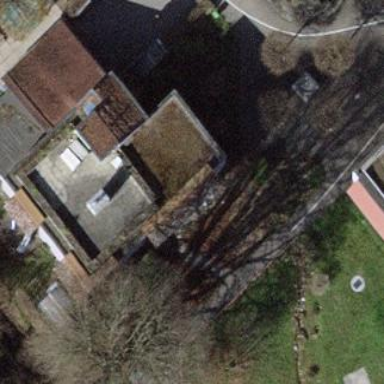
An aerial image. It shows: Building with flat roof.